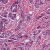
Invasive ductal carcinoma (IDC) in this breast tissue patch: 1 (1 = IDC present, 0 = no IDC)